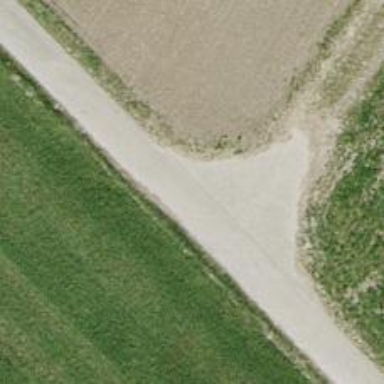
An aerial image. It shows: Well-maintained track road of grade 1.